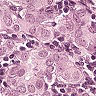
Metastatic tissue present: yes